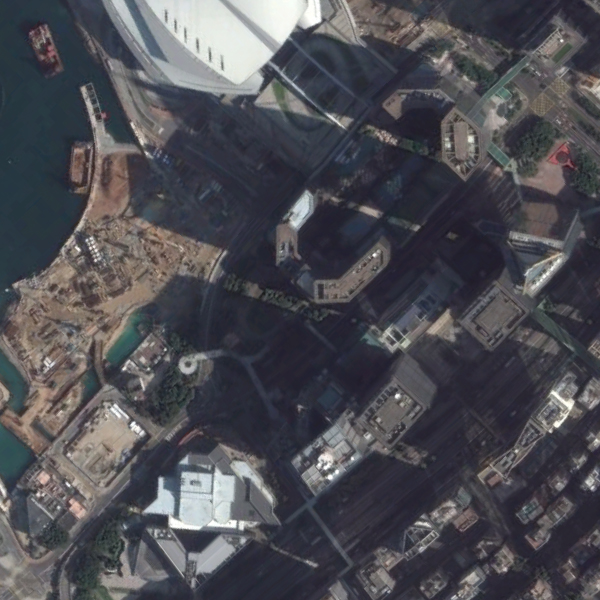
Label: Commercial